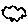
Label: cloud